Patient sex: F
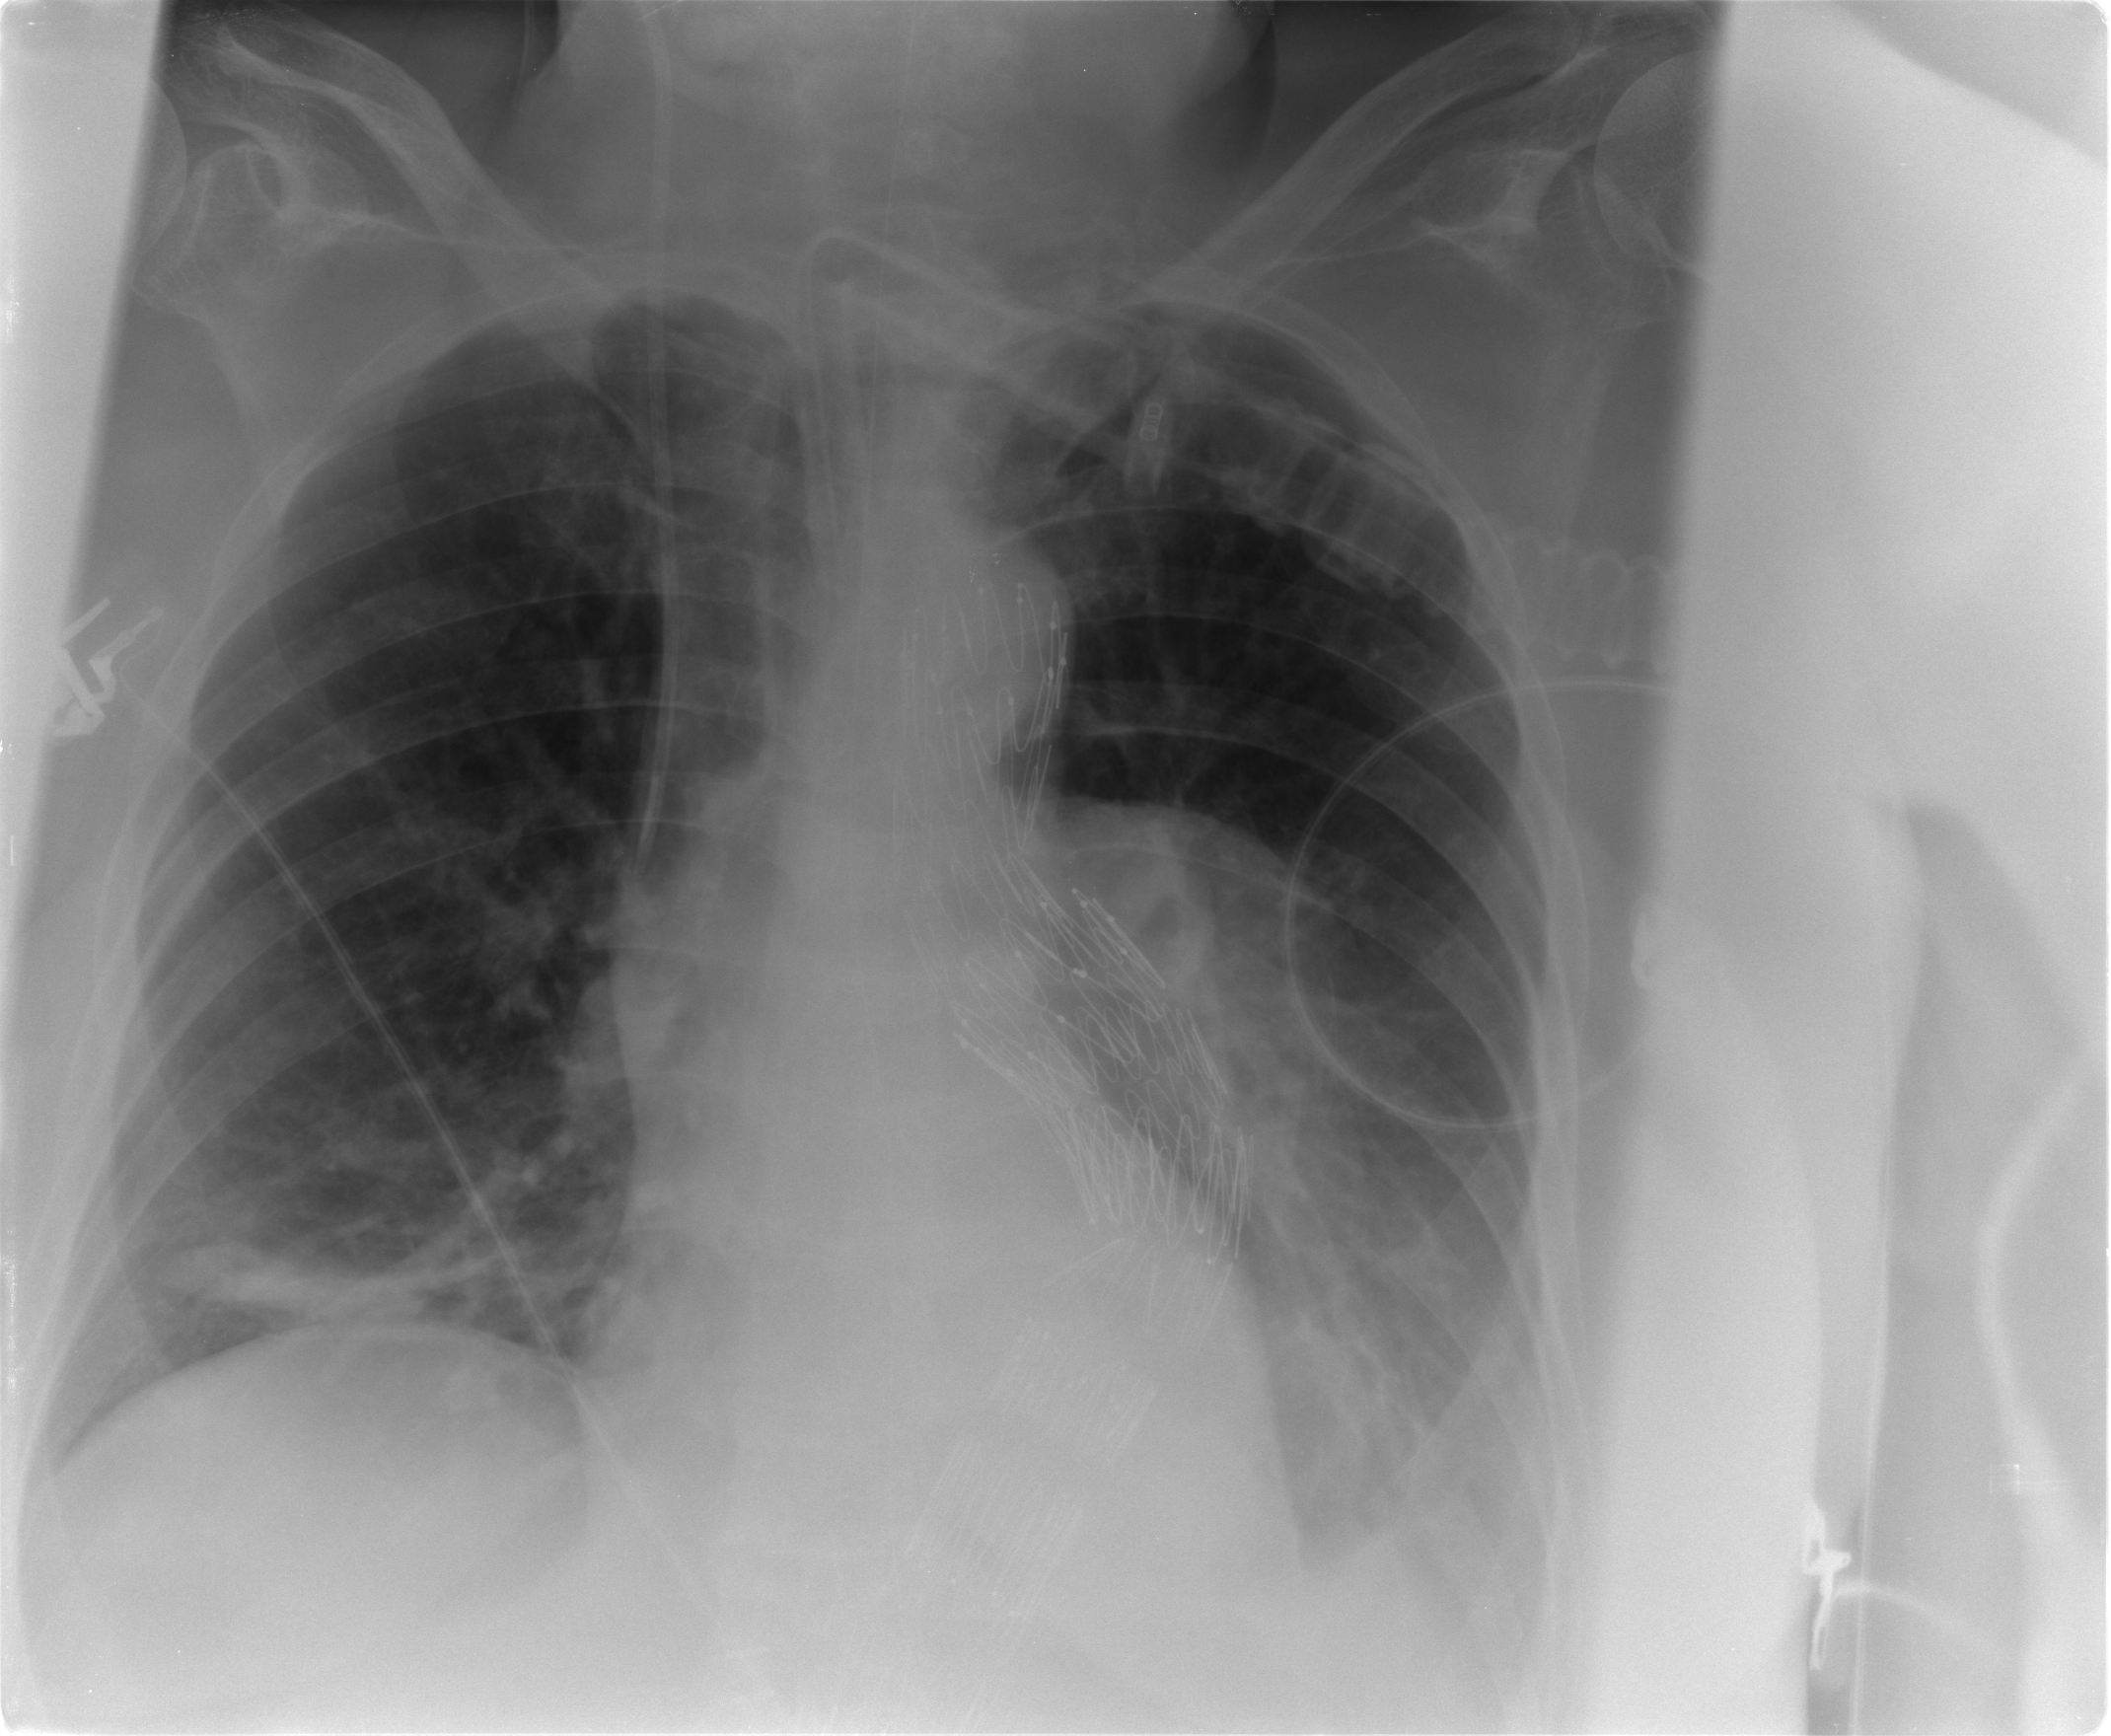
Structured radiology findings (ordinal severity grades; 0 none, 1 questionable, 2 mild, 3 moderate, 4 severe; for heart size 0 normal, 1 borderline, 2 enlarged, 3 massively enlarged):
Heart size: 0
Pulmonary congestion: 0
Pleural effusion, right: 0
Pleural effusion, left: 2
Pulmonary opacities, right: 0
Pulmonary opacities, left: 0
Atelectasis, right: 2
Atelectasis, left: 2